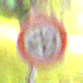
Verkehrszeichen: Geschwindigkeit20
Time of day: Night
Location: Outdoor (Suburban)
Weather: PartlyCloudy
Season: NotSpecified
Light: Artificial